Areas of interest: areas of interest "Business Office Building"
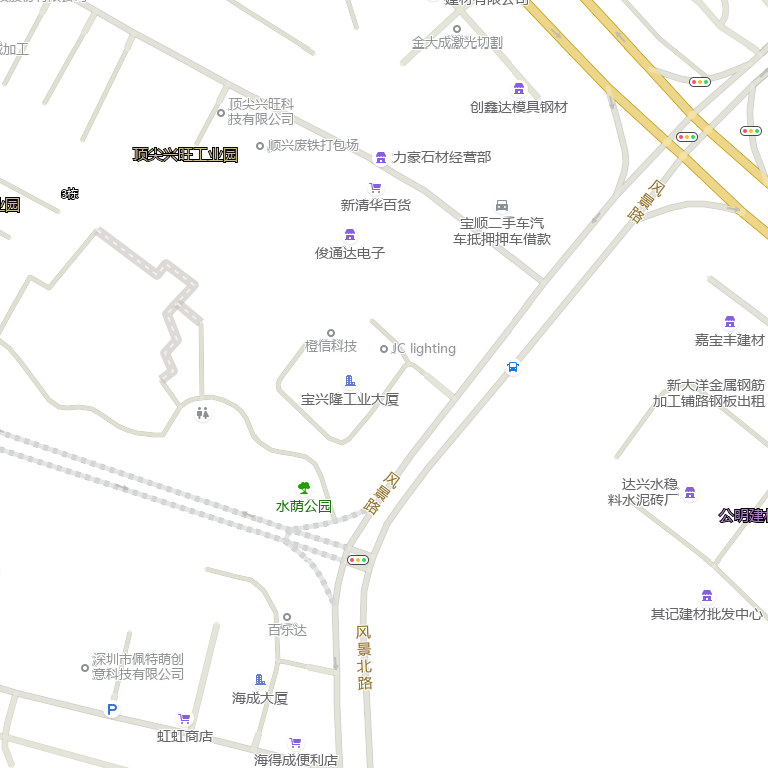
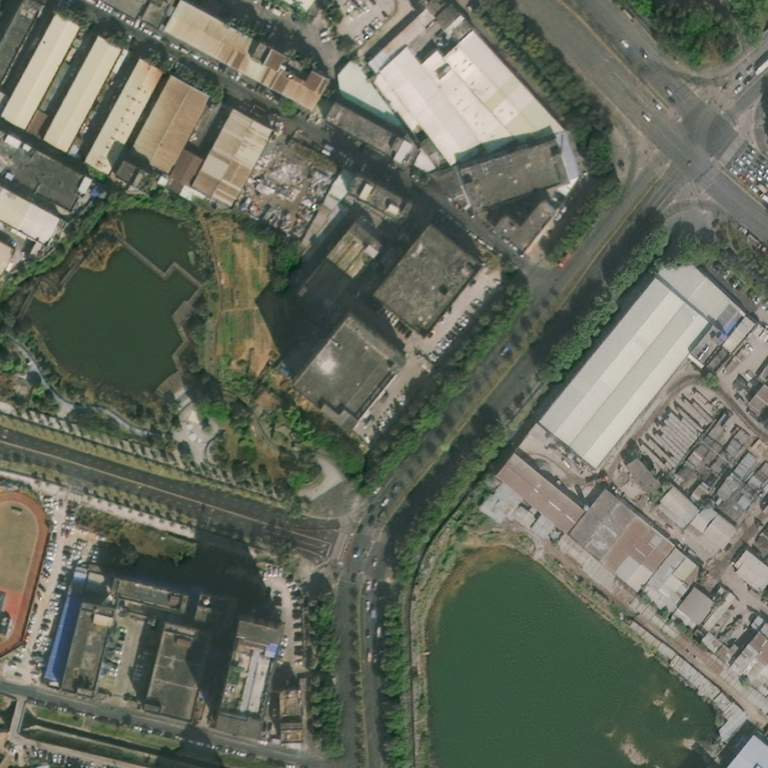